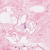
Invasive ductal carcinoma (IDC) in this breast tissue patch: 0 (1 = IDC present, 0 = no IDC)